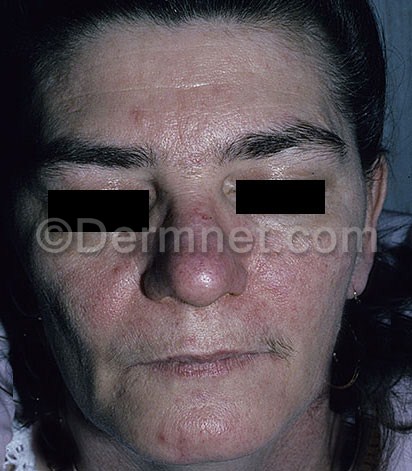
Disease: Acne and Rosacea Photos